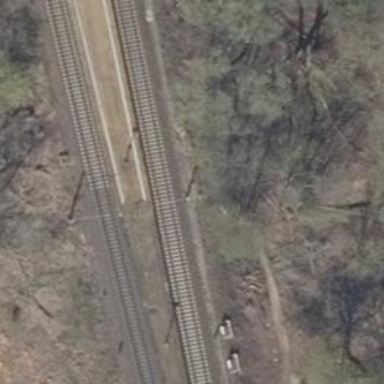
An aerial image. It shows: Milestone along the railway with catenary mast.